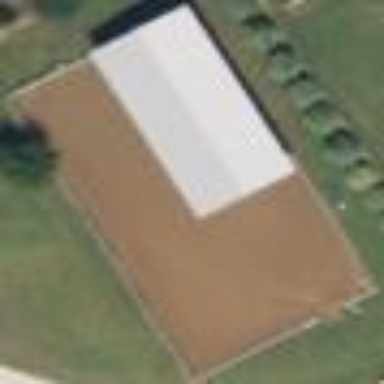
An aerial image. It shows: Equestrian pitch used for leisure and sports activities.